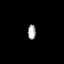
Tissue: lung
Cell type: Fibroblasts
Senescence score: 0.6099
Nuclear area (px): 120
Mean DAPI intensity: 165.075